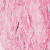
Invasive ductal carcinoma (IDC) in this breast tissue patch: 0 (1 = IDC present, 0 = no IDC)